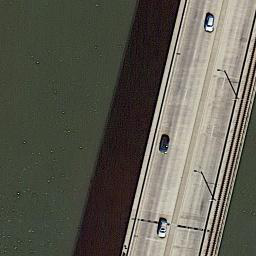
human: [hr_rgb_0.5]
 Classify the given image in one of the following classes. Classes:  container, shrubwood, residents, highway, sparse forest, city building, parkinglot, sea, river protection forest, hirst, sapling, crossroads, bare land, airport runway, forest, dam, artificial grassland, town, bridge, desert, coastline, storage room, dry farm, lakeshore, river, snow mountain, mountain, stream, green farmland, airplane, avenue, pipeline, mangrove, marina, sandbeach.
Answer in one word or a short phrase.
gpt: bridge